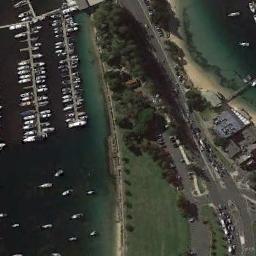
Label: harbor